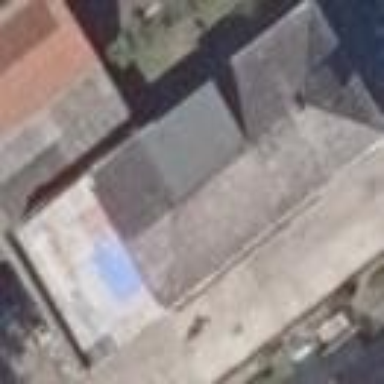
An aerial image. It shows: Building housing car repair shop.